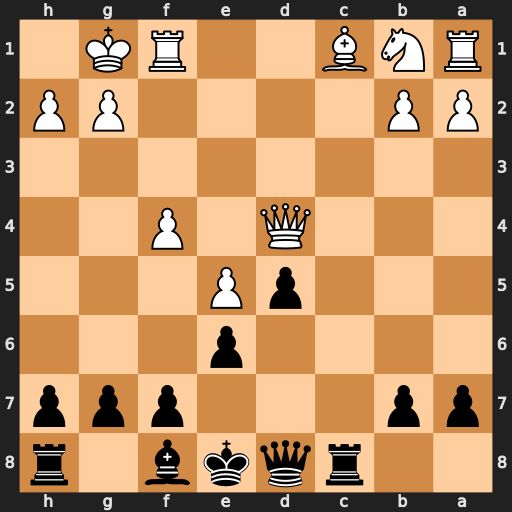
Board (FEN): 2rqkb1r/pp3ppp/4p3/3pP3/3Q1P2/8/PP4PP/RNB2RK1
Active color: b
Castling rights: k
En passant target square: -
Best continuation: Bc5 Qxc5 Rxc5